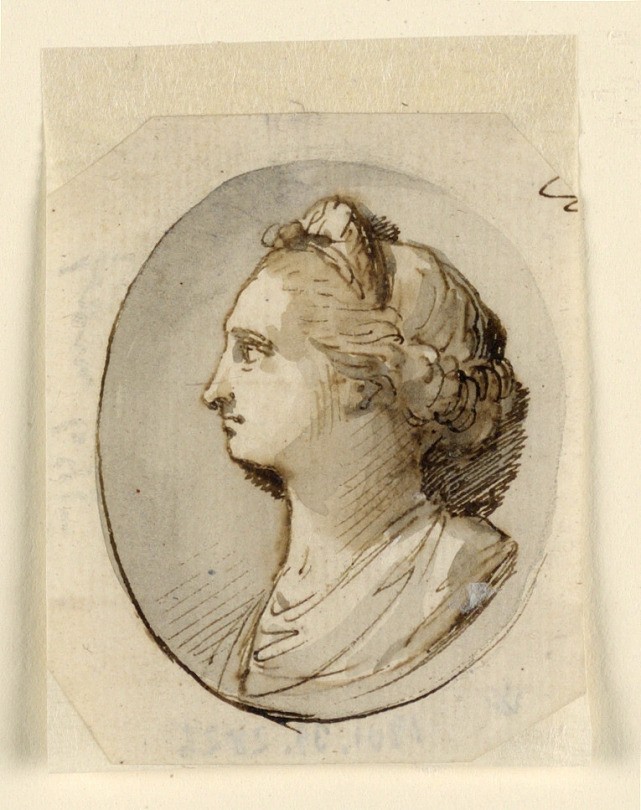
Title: Bust Portrait of a Classical Woman
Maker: Giuseppe Bernardino Bison, Italian, 1762 - 1844
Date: late 18th century
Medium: Pen, ink, grey watercolor, sepia, and brush on paper
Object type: Drawing
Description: A profile bust of a woman with her hair styled classically within an oval niche.